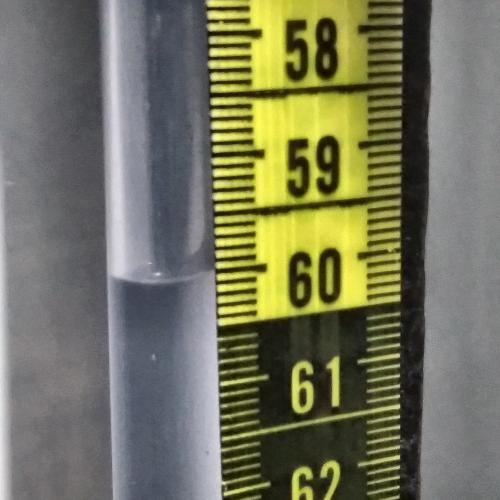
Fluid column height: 60.0 cm